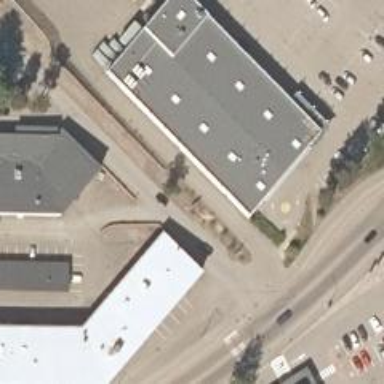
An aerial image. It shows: Flat roofed retail building that is supermarket.